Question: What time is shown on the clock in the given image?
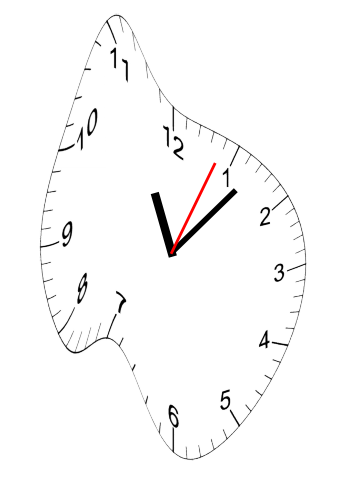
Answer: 11:07:04